RGB frame:
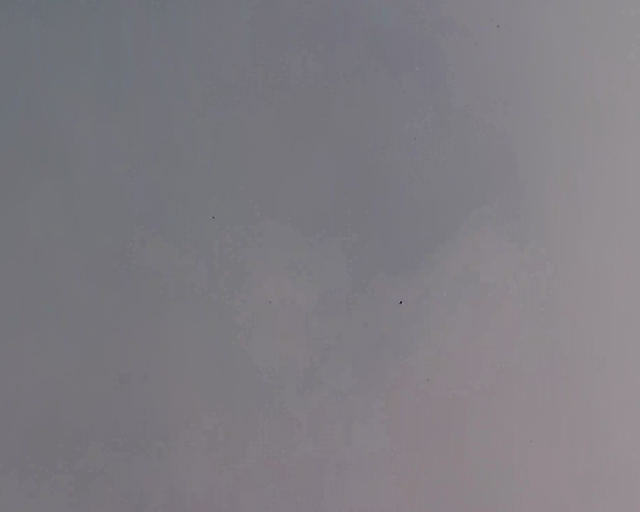
Thermal frame:
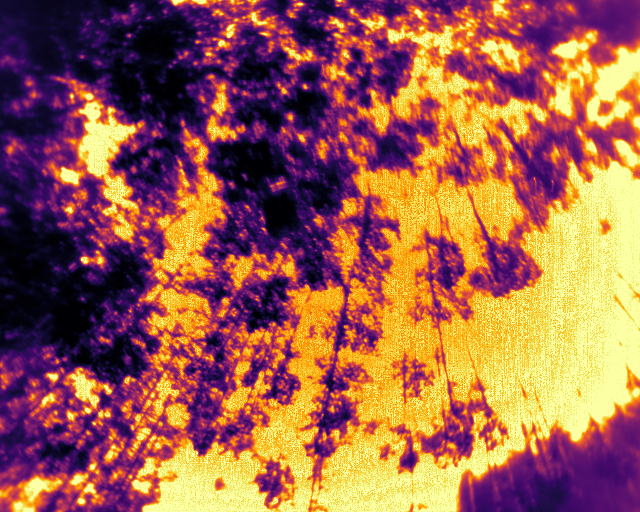
Captured: 2026-02-27 02:39:19
Pixels at or above 80 °C: 244704 (fraction of frame: 0.7468)